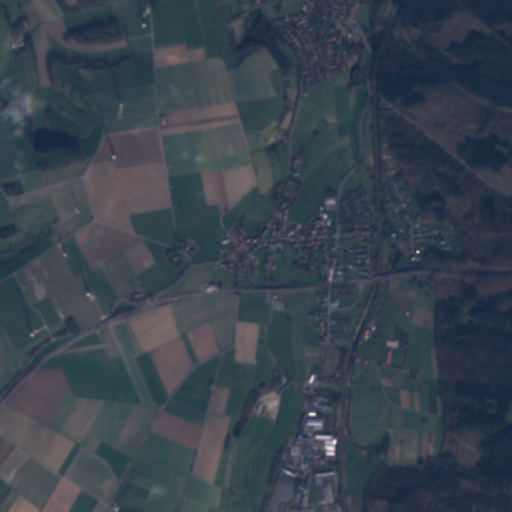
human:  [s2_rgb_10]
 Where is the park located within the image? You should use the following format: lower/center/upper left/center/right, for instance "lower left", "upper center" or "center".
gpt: The park is located in the center right of the image.
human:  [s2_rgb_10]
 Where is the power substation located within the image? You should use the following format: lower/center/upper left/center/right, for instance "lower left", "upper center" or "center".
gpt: The power substation is located in the upper left of the image.
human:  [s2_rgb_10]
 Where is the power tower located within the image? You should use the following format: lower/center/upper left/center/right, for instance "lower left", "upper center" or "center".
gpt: There is no power tower in the image.